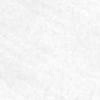
Label: no_change